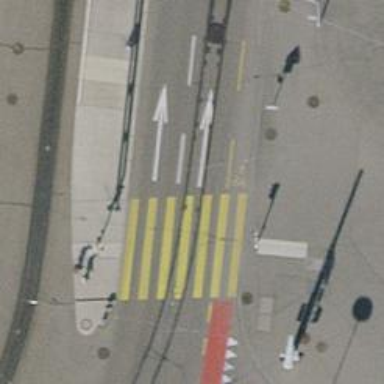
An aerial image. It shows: Tram crossing on the railway.